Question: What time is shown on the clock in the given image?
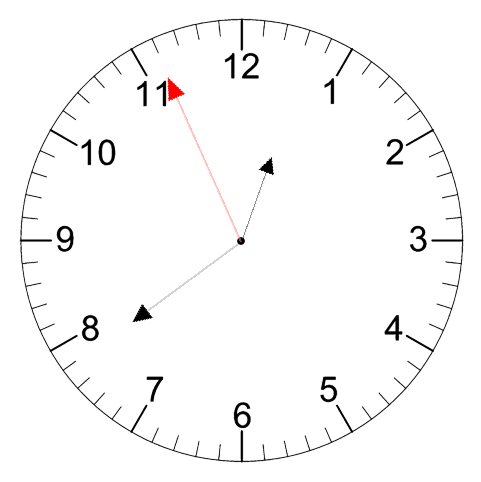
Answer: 12:38:56